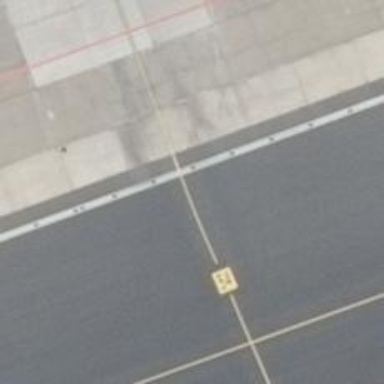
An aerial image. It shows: Parking position at the airport with concrete surface.